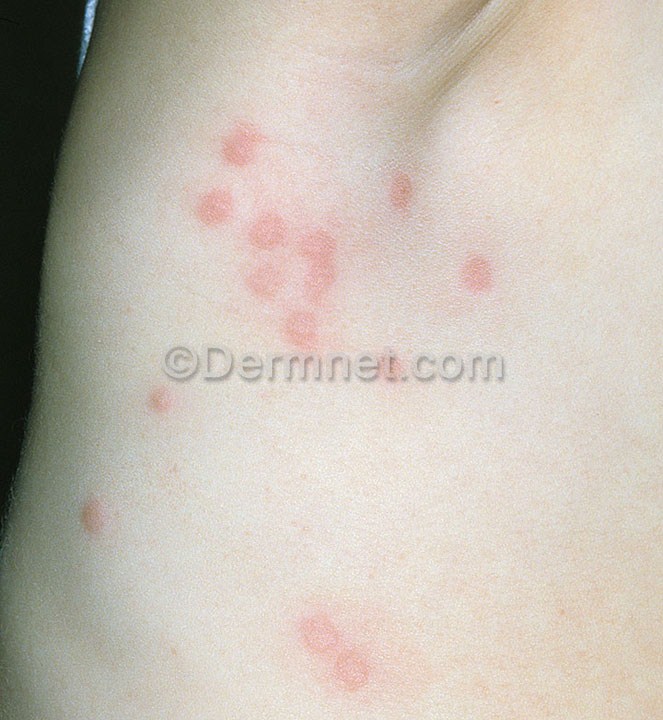
Disease: Scabies Lyme Disease and other Infestations and Bites